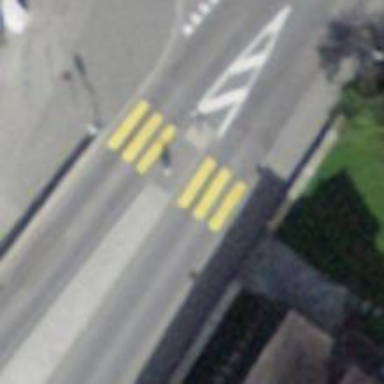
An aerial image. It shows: Marked crossing with pedestrian island.